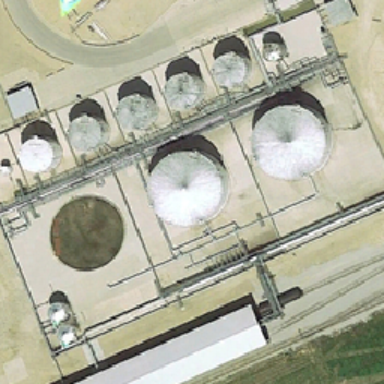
It 's like a round reservoir .